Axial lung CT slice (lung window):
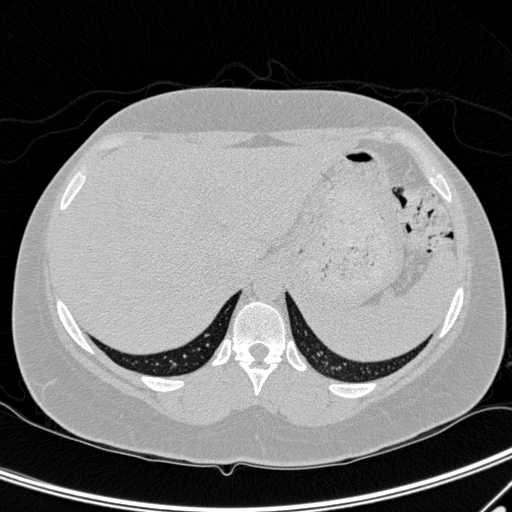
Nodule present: no